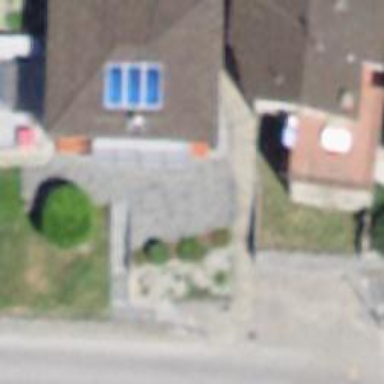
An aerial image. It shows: Concrete steps.